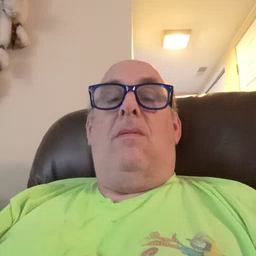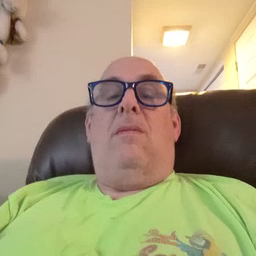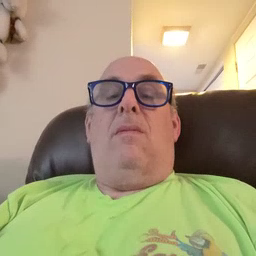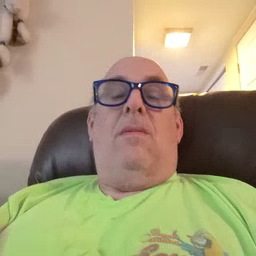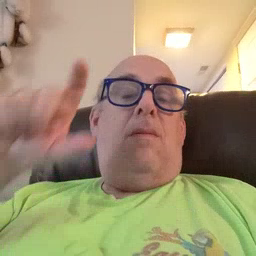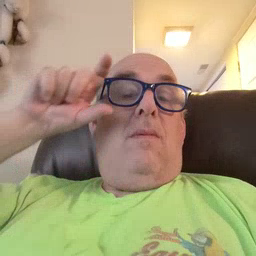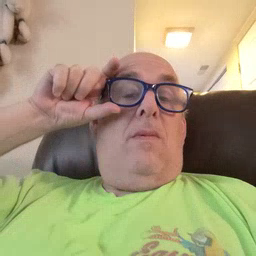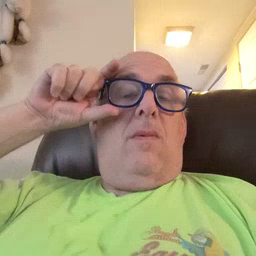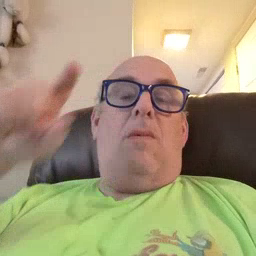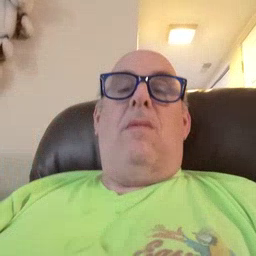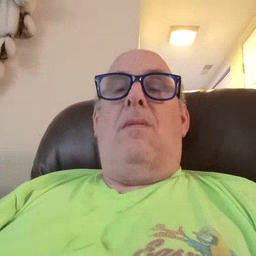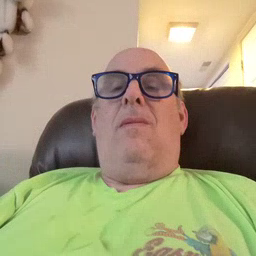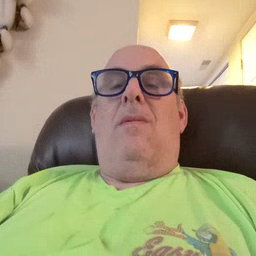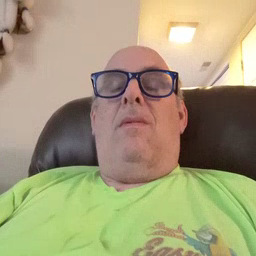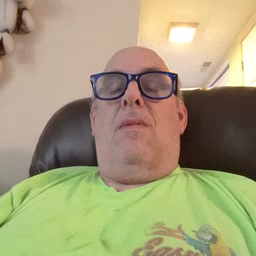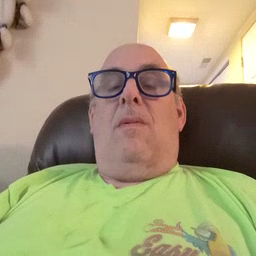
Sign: moon